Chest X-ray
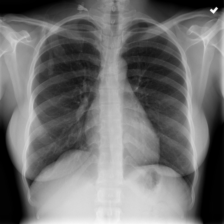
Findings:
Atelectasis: negative
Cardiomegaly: negative
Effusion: negative
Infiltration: negative
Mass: negative
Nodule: negative
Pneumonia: negative
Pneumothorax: negative
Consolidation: negative
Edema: negative
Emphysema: negative
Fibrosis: negative
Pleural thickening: negative
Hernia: negative